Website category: university
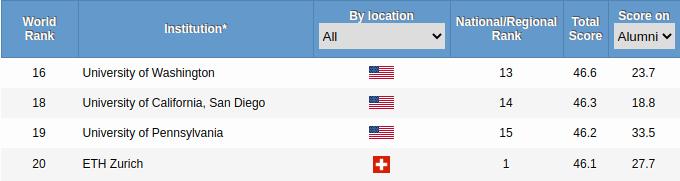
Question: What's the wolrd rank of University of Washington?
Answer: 16

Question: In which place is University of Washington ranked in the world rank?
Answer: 16

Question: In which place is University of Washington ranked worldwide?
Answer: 16

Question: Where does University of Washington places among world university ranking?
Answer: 16

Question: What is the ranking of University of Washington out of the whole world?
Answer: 16

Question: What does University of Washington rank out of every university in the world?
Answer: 16

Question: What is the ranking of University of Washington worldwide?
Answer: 16

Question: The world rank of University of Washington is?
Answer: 16

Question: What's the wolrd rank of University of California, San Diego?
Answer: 18

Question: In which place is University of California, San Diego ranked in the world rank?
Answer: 18

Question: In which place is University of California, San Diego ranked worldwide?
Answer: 18

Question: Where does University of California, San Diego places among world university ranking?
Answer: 18

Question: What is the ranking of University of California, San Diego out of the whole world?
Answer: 18

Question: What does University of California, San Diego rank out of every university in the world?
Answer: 18

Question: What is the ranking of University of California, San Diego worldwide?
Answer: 18

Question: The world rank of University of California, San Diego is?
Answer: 18

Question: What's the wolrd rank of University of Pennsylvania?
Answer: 19

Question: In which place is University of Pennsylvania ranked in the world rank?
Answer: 19

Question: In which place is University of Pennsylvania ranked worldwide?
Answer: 19

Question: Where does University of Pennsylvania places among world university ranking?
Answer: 19

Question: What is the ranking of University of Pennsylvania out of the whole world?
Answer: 19

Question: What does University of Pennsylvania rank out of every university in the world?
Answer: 19

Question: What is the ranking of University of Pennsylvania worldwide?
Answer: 19

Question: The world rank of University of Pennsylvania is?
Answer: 19

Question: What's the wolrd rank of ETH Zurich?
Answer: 20

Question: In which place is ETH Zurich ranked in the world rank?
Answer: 20

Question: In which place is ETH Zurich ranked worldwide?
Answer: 20

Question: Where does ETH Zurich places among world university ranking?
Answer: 20

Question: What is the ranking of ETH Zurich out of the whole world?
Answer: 20

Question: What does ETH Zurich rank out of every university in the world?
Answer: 20

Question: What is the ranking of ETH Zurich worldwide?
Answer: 20

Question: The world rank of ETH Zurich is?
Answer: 20

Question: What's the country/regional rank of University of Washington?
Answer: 13

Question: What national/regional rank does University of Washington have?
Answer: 13

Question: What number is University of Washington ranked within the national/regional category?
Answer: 13

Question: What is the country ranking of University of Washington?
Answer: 13

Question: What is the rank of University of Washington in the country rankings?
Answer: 13

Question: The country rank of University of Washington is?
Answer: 13

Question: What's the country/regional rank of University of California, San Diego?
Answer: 14

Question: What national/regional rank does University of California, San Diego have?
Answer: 14

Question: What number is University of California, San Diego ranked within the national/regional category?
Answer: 14

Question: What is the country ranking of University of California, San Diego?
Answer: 14

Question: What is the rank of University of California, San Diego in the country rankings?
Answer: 14

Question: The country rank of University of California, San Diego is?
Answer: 14

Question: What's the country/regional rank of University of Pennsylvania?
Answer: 15

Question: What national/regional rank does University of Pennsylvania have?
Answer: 15

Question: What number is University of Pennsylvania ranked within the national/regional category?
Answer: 15

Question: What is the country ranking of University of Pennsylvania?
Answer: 15

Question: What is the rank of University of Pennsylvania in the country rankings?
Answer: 15

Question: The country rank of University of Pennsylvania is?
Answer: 15

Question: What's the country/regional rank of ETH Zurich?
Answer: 1

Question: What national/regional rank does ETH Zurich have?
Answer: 1

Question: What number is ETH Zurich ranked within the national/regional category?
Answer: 1

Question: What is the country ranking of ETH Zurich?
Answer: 1

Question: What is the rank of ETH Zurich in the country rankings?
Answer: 1

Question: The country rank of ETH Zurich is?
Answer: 1

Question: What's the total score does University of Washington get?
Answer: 46.6

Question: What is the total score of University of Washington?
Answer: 46.6

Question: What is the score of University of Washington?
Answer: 46.6

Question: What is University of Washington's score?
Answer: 46.6

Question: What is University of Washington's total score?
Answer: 46.6

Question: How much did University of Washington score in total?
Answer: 46.6

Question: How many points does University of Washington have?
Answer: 46.6

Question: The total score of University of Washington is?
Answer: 46.6